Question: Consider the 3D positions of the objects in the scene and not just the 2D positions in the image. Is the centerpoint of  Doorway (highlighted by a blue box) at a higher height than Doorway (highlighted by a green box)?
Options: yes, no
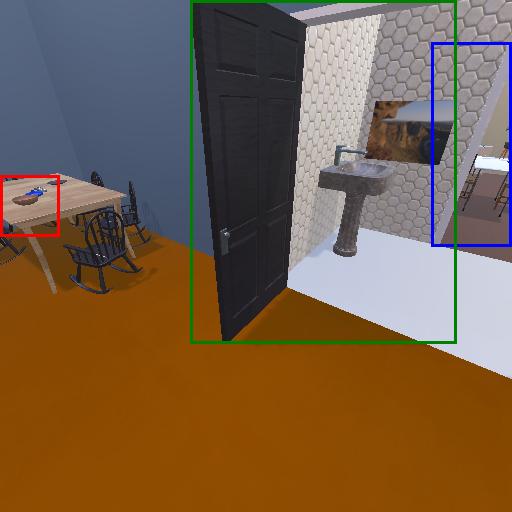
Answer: yes